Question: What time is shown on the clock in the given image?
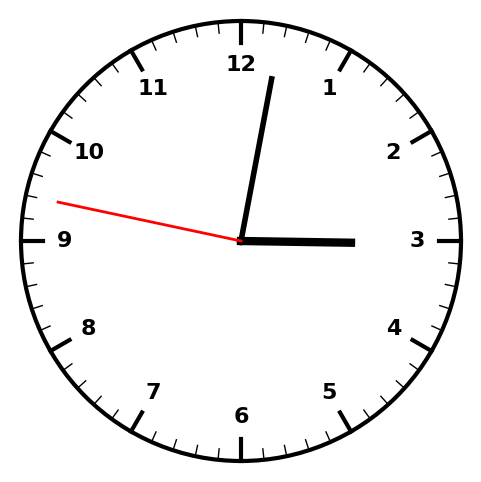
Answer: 03:01:47